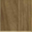
Piece: xx